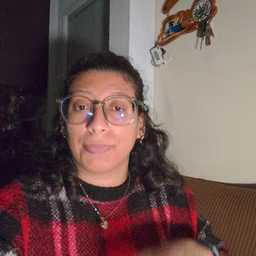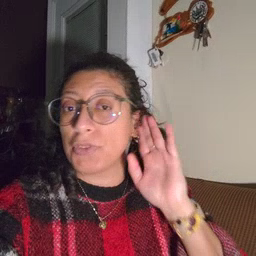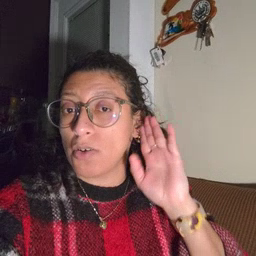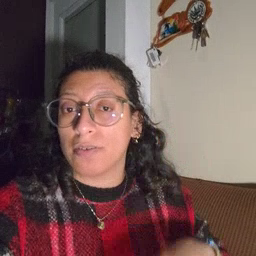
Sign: dog